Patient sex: M
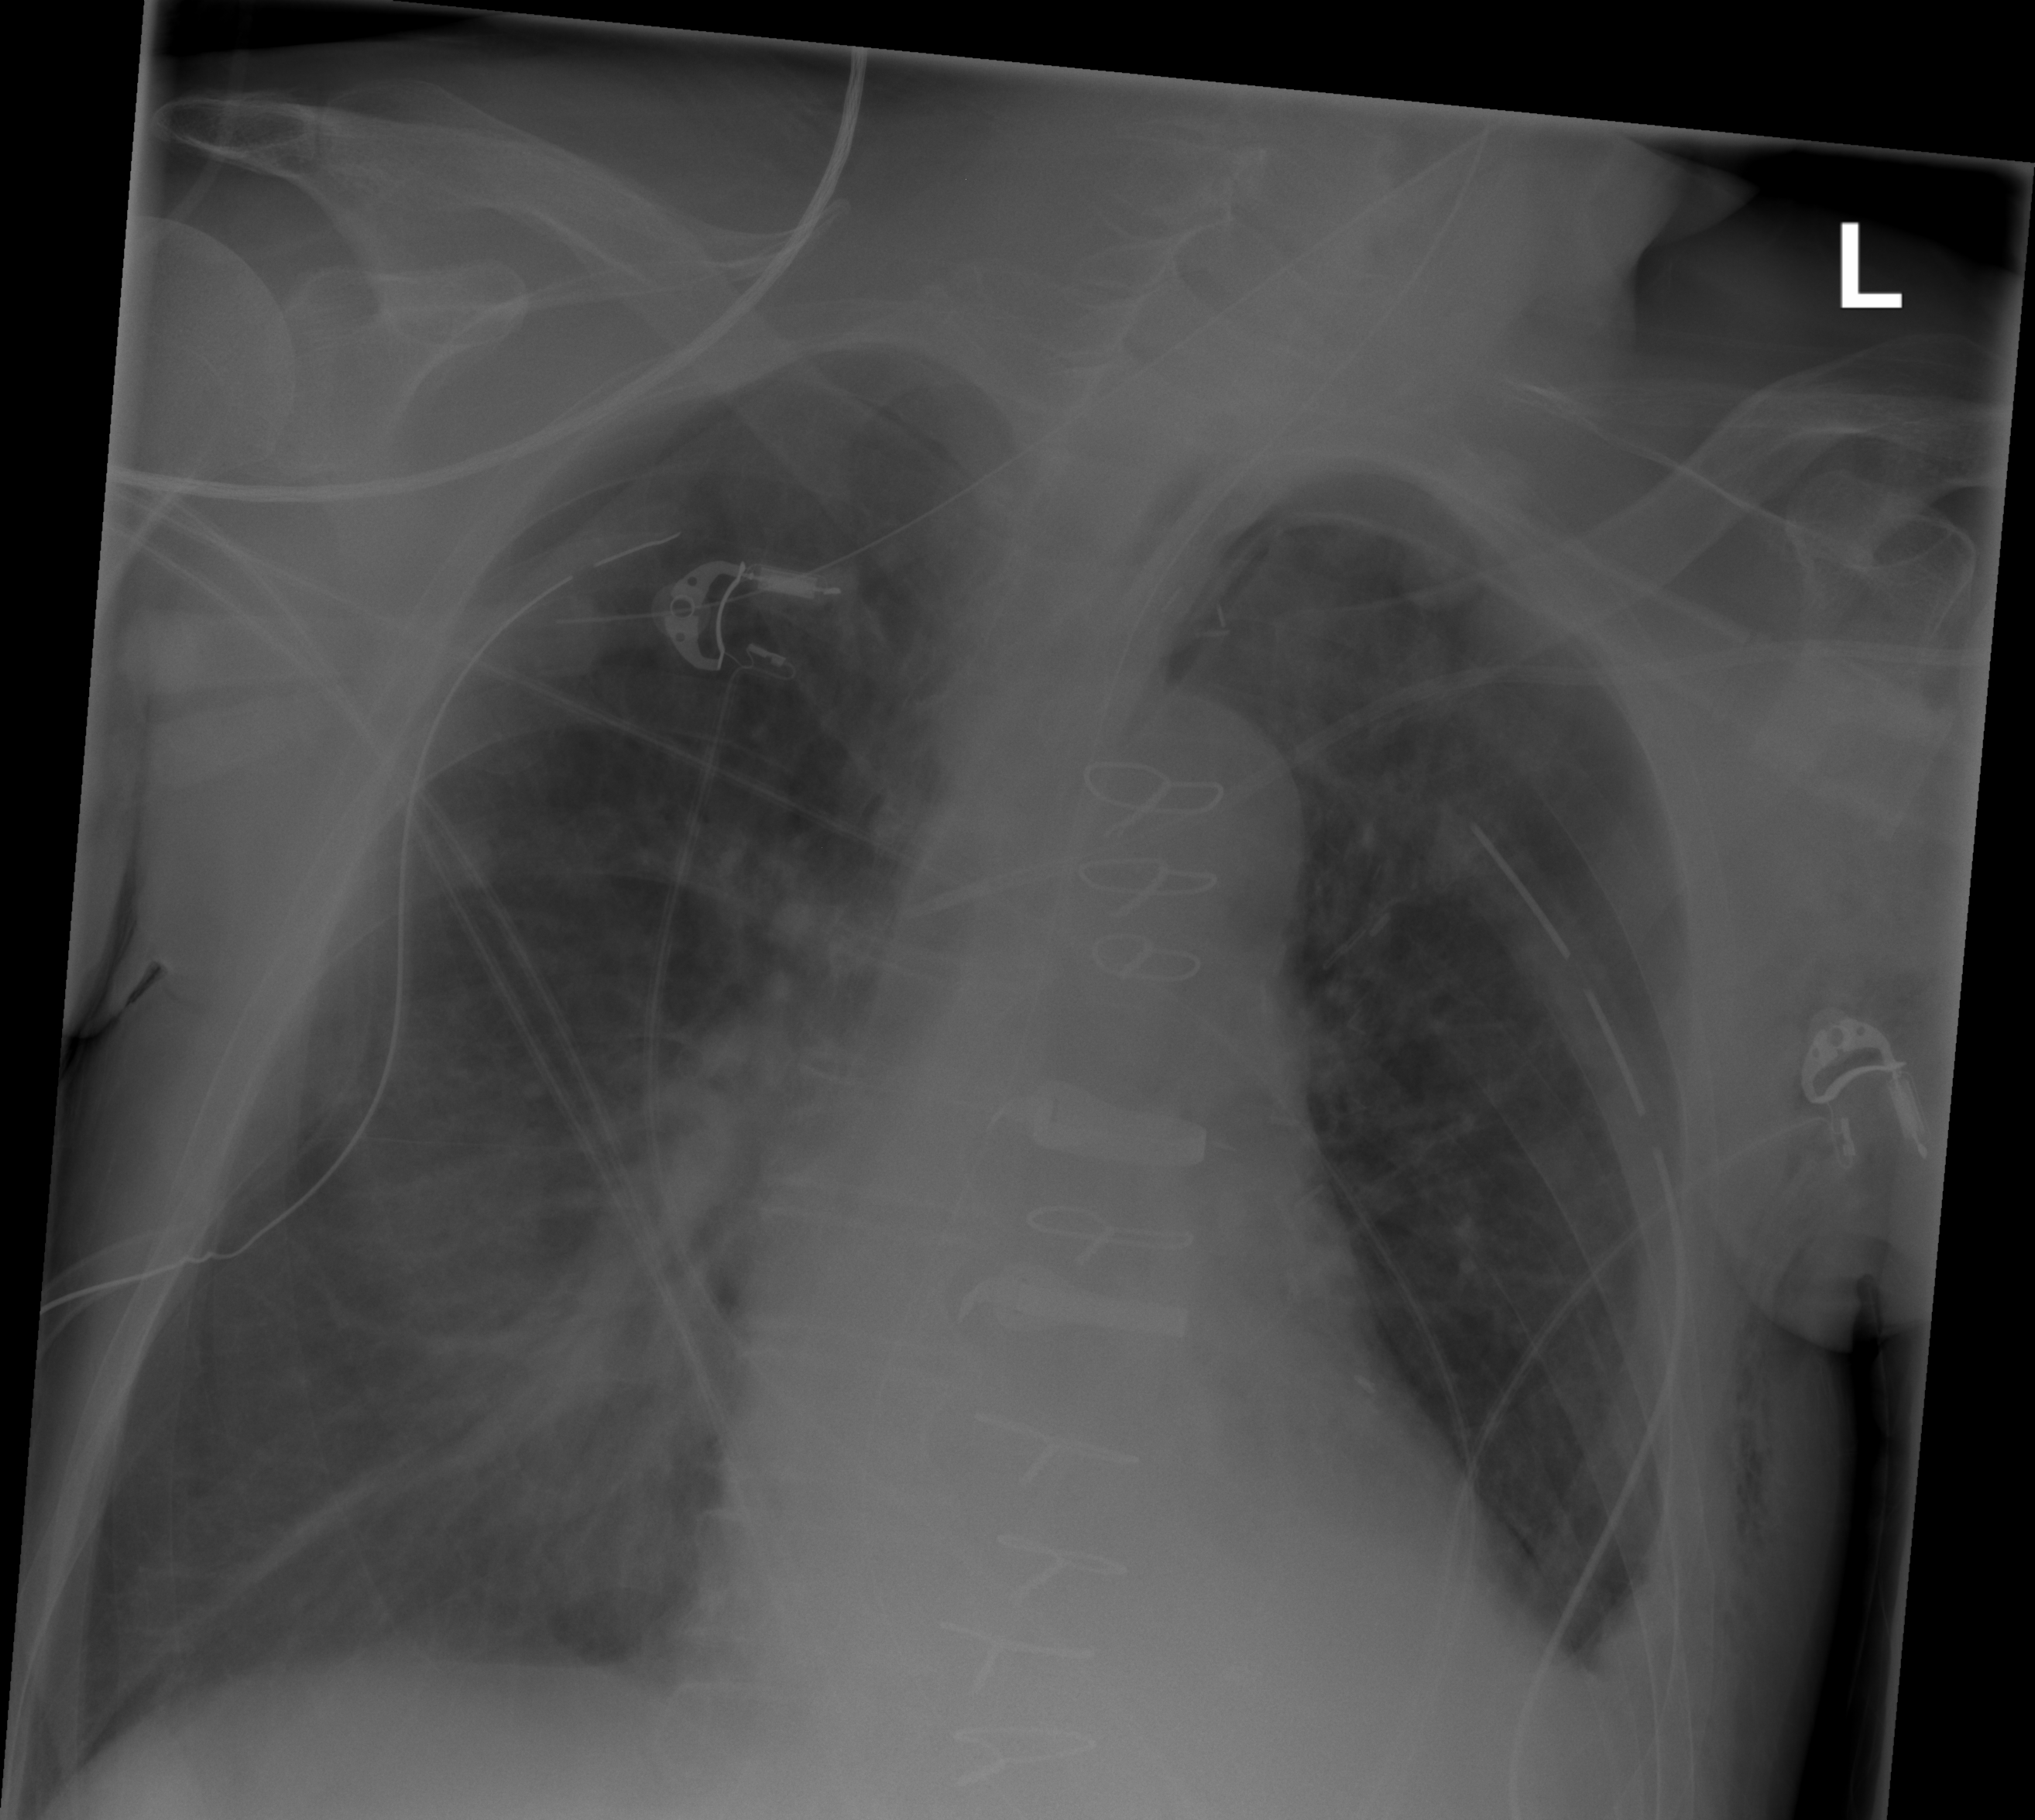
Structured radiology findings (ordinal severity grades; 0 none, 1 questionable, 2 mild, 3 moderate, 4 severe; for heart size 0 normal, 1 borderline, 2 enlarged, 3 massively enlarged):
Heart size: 1
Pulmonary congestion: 2
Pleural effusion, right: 0
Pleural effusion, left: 2
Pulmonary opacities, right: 0
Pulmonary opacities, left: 0
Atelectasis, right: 2
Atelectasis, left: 2